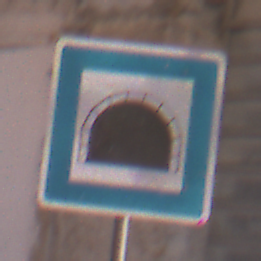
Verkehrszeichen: Tunnel
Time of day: MorningAfternoon
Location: Outdoor (Urban)
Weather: Clear
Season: NotSpecified
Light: Natural